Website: home-depot
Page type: receipt
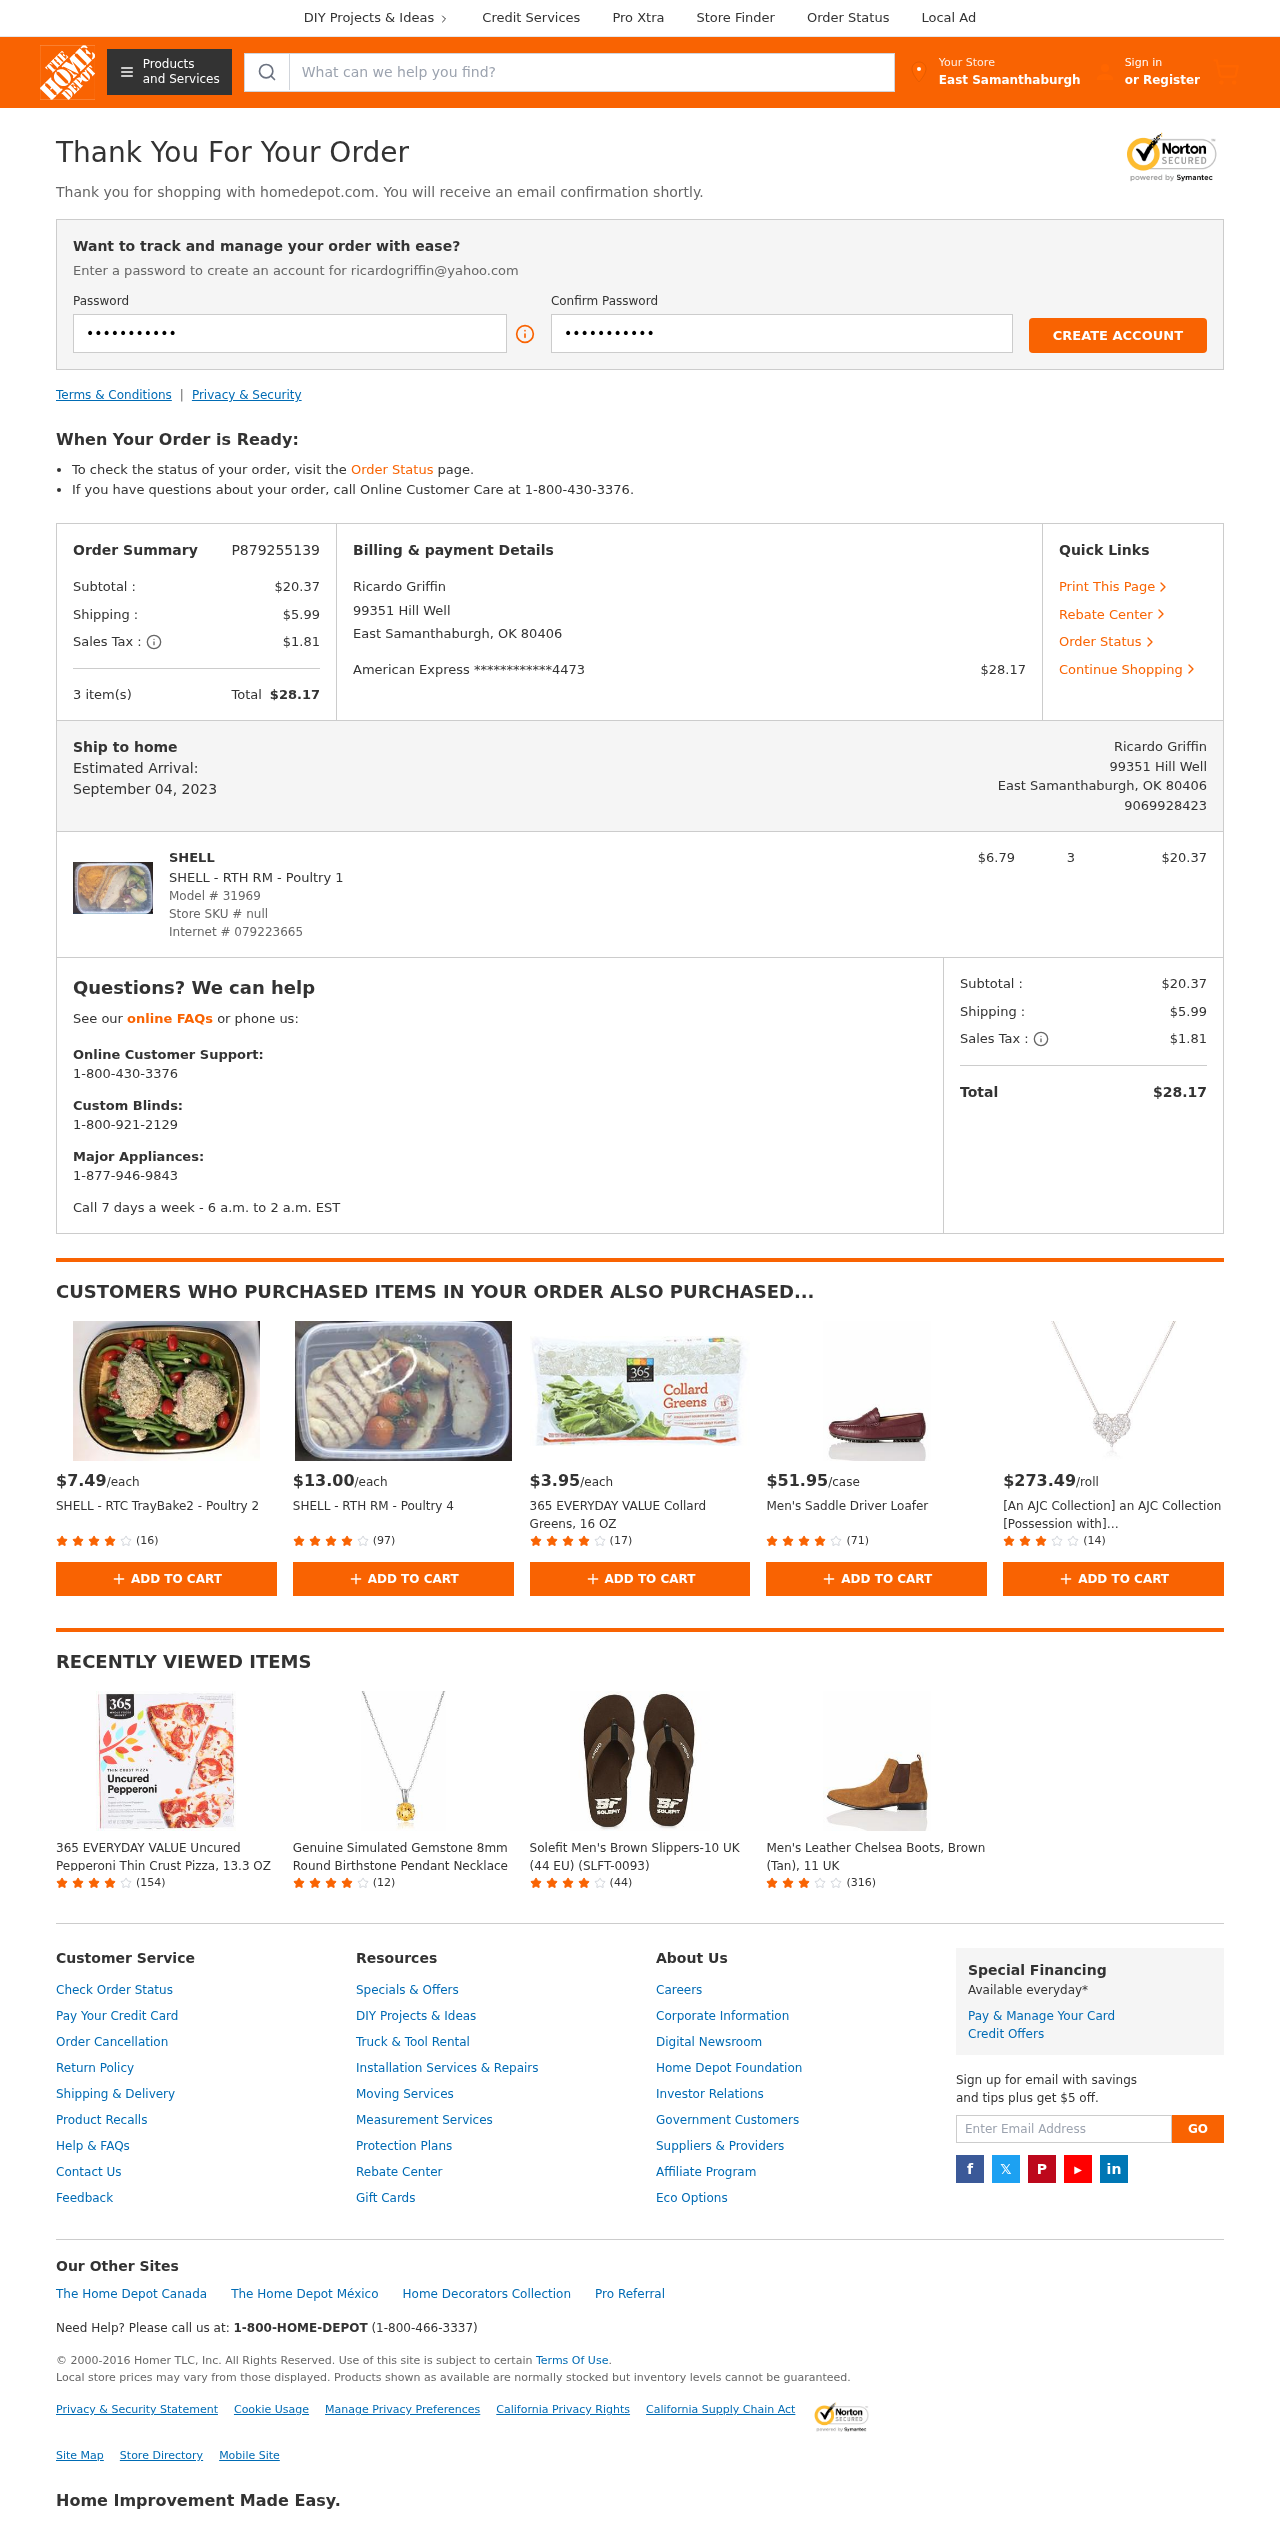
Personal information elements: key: PII_CARD_LAST4
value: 4473
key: PII_CARD_TYPE
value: American Express
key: PII_CITY
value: East Samanthaburgh
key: PII_EMAIL
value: ricardogriffin@yahoo.com
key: PII_FULLNAME
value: Ricardo Griffin
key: PII_PHONE
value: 9069928423
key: PII_STREET
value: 99351 Hill Well
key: PII_CITY_STATE_ZIP
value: East Samanthaburgh, OK 80406
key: PII_FULLNAME2
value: Ricardo Griffin
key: PII_POSTCODE
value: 80406
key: PII_STATE_ABBR
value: OK
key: PII_POSTCODE_FULL
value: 80406
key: PII_CITY_STATE
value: East Samanthaburgh, OK
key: PII_POSTCODE_NUMERIC
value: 80406
Product elements: key: PRODUCT1_BRAND
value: SHELL
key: PRODUCT1_NAME
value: SHELL - RTH RM - Poultry 1
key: PRODUCT1_PRICE
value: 6.79
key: PRODUCT1_QUANTITY
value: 3
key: PRODUCT2_PRICE
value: $7.49
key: PRODUCT2_NAME
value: SHELL - RTC TrayBake2 - Poultry 2
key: PRODUCT2_NUM_RATINGS
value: (16)
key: PRODUCT3_PRICE
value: $13.00
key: PRODUCT3_NAME
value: SHELL - RTH RM - Poultry 4
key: PRODUCT3_NUM_RATINGS
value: (97)
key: PRODUCT4_PRICE
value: $3.95
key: PRODUCT4_NAME
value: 365 EVERYDAY VALUE Collard Greens, 16 OZ
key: PRODUCT4_NUM_RATINGS
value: (17)
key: PRODUCT5_PRICE
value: $51.95
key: PRODUCT5_NAME
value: Men's Saddle Driver Loafer
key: PRODUCT5_NUM_RATINGS
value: (71)
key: PRODUCT6_PRICE
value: $273.49
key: PRODUCT6_NAME
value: [An AJC Collection] an AJC Collection [Possession with] daiyamondopuratinaha-tomoti-hupaヴxenekkuresu
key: PRODUCT6_NUM_RATINGS
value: (14)
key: PRODUCT7_NAME
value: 365 EVERYDAY VALUE Uncured Pepperoni Thin Crust Pizza, 13.3 OZ
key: PRODUCT7_NUM_RATINGS
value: (154)
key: PRODUCT8_NAME
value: Genuine Simulated Gemstone 8mm Round Birthstone Pendant Necklace
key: PRODUCT8_NUM_RATINGS
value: (12)
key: PRODUCT9_NAME
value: Solefit Men's Brown Slippers-10 UK (44 EU) (SLFT-0093)
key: PRODUCT9_NUM_RATINGS
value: (44)
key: PRODUCT10_NAME
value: Men's Leather Chelsea Boots, Brown (Tan), 11 UK
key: PRODUCT10_NUM_RATINGS
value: (316)
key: PRODUCT_MODEL_NUMBER
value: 31969
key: PRODUCT_INTERNET_NUMBER
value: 079223665
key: PRODUCT1_LINE_TOTAL
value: $20.37
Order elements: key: ORDER_ID
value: P879255139
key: ORDER_SUBTOTAL
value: $20.37
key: ORDER_SHIPPING_COST
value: $5.99
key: ORDER_TAX
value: $1.81
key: ORDER_NUM_ITEMS
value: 3 item(s)
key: ORDER_TOTAL
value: $28.17
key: ORDER_DELIVERY_DATE
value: September 04, 2023
Search elements: key: HEADER_SEARCH
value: What can we help you find?
Other elements: key: STORE_SKU
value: null